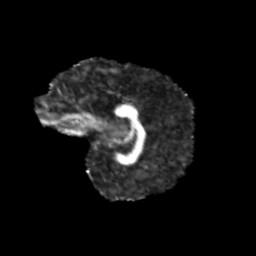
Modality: FA
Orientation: sagittal
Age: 11
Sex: male
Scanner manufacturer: siemens
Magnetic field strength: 3 T
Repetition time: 3.8 s
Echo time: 0.07 s